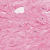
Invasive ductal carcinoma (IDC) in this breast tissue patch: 0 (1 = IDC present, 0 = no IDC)